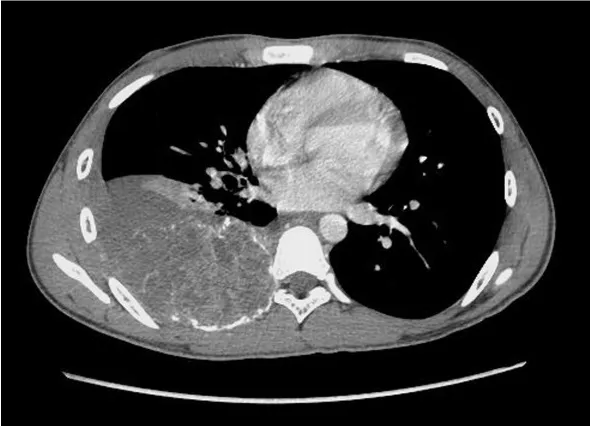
Computed tomography scan showing an irregularly shaped 12x10x10-cm expansion mass beside the 7th thoracic vertebra. Disappearance of the cortex and lytic changes in the 7th ribs are demonstrated. Atelectasis of the right lower lobe is also evident.
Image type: radiology (ct)